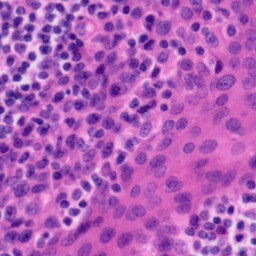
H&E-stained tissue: Tonsil